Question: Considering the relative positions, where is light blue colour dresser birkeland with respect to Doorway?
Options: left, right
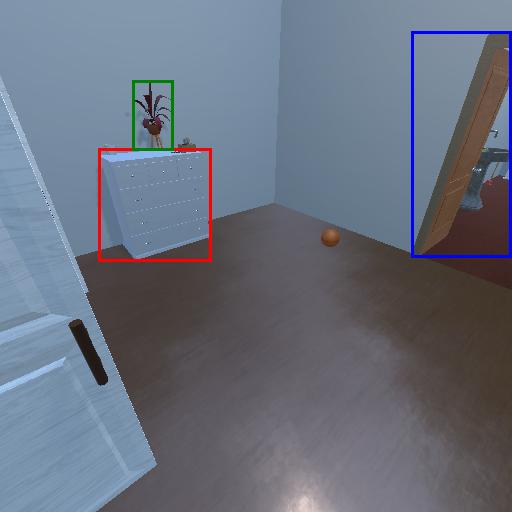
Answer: left